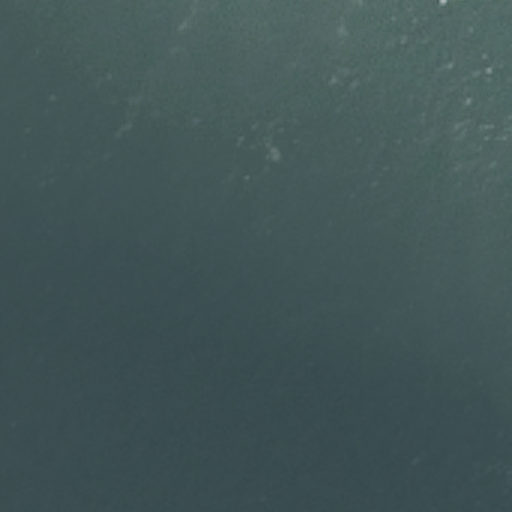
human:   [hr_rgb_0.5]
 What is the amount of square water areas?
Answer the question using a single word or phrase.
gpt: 0

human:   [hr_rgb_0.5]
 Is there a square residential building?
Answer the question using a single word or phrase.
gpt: no

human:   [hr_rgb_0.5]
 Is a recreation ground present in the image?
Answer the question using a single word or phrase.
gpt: no

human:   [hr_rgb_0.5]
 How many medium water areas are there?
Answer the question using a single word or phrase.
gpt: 0

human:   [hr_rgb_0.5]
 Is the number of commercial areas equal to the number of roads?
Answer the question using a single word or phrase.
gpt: no

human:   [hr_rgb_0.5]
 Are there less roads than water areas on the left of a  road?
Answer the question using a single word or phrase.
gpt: no

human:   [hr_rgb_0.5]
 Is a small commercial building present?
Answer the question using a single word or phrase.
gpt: no

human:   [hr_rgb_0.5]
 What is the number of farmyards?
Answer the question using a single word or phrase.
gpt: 0

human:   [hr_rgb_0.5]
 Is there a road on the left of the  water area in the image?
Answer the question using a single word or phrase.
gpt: no

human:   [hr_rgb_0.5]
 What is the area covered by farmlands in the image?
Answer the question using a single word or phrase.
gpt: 0m2

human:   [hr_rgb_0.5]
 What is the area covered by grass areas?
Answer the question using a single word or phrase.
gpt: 0m2

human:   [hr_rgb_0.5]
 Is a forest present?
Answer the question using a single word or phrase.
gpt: no

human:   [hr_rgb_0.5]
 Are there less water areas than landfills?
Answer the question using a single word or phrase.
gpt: no

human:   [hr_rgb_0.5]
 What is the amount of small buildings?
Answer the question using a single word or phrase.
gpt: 0

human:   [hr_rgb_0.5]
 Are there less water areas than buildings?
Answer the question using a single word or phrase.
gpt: no

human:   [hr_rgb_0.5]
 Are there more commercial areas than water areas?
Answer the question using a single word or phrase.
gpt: no

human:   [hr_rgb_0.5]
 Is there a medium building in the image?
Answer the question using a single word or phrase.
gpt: no

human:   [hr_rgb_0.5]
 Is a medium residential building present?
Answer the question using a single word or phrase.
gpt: no

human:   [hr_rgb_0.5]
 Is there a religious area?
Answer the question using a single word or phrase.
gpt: no

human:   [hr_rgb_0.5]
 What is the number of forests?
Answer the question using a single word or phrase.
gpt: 0

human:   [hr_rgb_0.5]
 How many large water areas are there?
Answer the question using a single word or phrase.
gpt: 1

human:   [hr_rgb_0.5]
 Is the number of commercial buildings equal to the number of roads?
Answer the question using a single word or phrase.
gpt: no

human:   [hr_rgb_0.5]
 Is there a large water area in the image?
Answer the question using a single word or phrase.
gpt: yes

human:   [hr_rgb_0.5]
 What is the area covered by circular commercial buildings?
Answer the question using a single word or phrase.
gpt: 0m2

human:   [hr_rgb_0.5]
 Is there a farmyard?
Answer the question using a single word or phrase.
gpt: no

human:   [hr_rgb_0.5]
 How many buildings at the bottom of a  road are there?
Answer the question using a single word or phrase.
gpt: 0

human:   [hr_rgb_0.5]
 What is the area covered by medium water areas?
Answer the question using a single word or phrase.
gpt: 0m2

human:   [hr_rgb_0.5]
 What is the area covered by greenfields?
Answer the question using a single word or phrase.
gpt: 0m2

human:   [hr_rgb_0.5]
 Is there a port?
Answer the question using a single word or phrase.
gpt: no

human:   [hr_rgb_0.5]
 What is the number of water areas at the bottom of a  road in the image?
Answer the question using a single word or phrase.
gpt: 0

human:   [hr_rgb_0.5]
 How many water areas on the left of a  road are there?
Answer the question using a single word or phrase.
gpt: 0

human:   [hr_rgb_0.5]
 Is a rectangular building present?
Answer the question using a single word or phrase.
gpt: no

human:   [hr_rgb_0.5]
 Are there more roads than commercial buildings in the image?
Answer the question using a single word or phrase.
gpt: yes

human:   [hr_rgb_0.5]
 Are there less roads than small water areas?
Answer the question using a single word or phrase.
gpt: no

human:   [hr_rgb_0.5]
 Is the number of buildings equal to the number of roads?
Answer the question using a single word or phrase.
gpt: no

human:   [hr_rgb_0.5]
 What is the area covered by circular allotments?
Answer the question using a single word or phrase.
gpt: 0m2